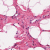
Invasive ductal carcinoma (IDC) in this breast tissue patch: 0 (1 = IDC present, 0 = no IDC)